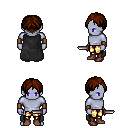
a pixel art fantasy rpg character, male body template, dark elf, purple skin, black cape, gold greaves, brown parted hairstyle, leather bracers, brown shoes, dagger, four views (front, back, left, right), 2x2 character sprite sheet, small pixel art, hard edges, no anti-aliasing